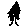
Label: tree